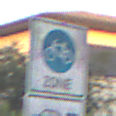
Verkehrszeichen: BeginnFahrradzone
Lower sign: MehrspurigeFahrzeugeFrei2
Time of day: SunriseSunset
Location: Outdoor (Urban)
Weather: Clear
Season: NotSpecified
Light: Natural